Field crop: maize
Growth stage: 2
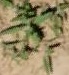
Species: atriplex